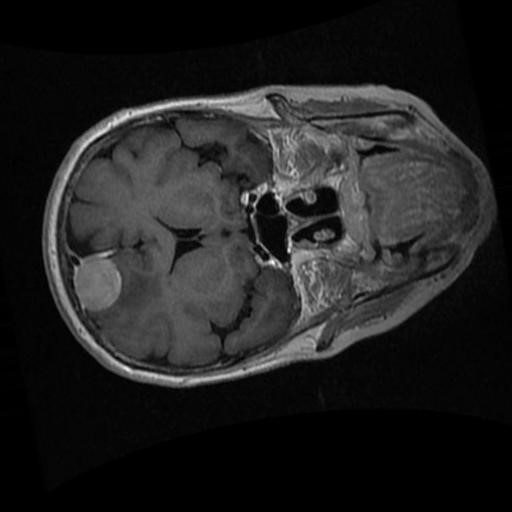
Label: brain_menin